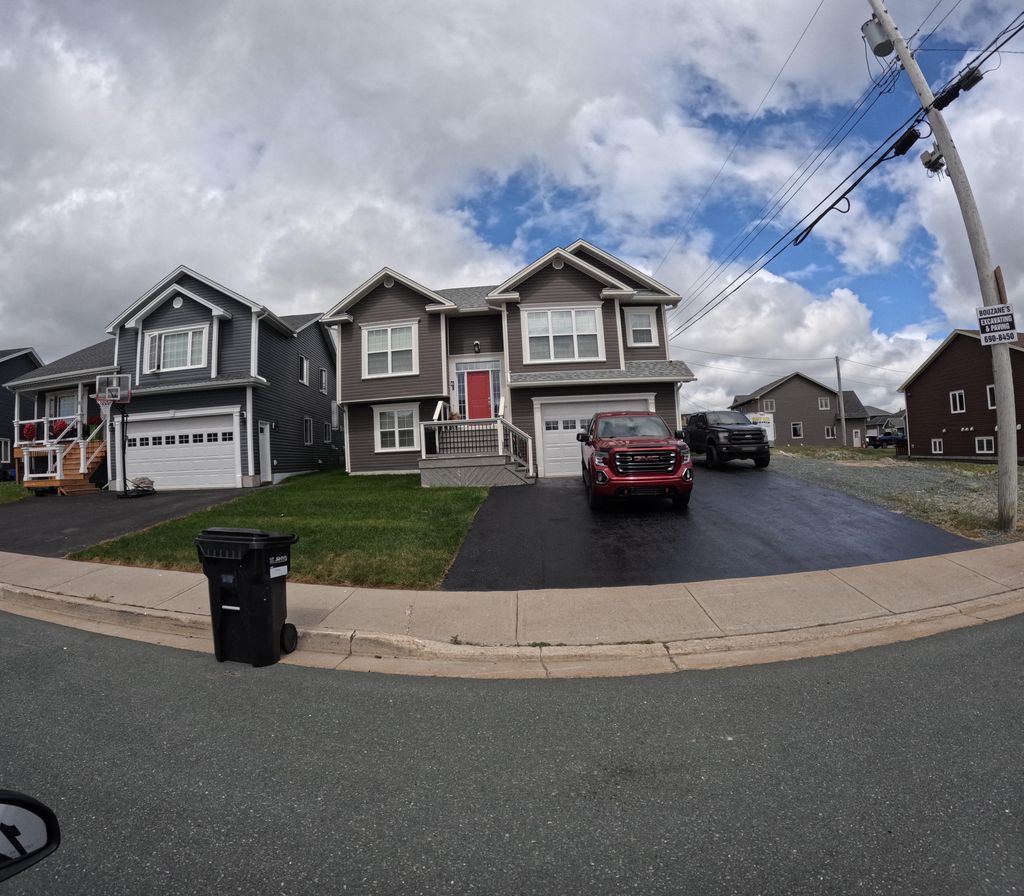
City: st_johns